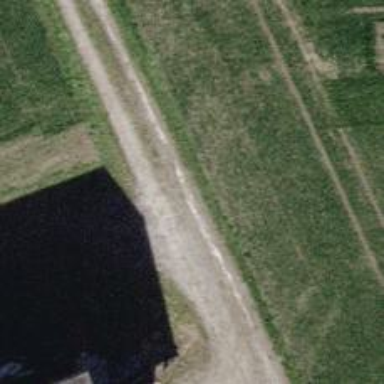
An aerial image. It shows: Unpaved track road with grade3 tracktype.